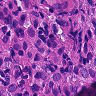
Metastatic tissue present: yes